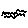
Label: zigzag